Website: apple
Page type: account-selection
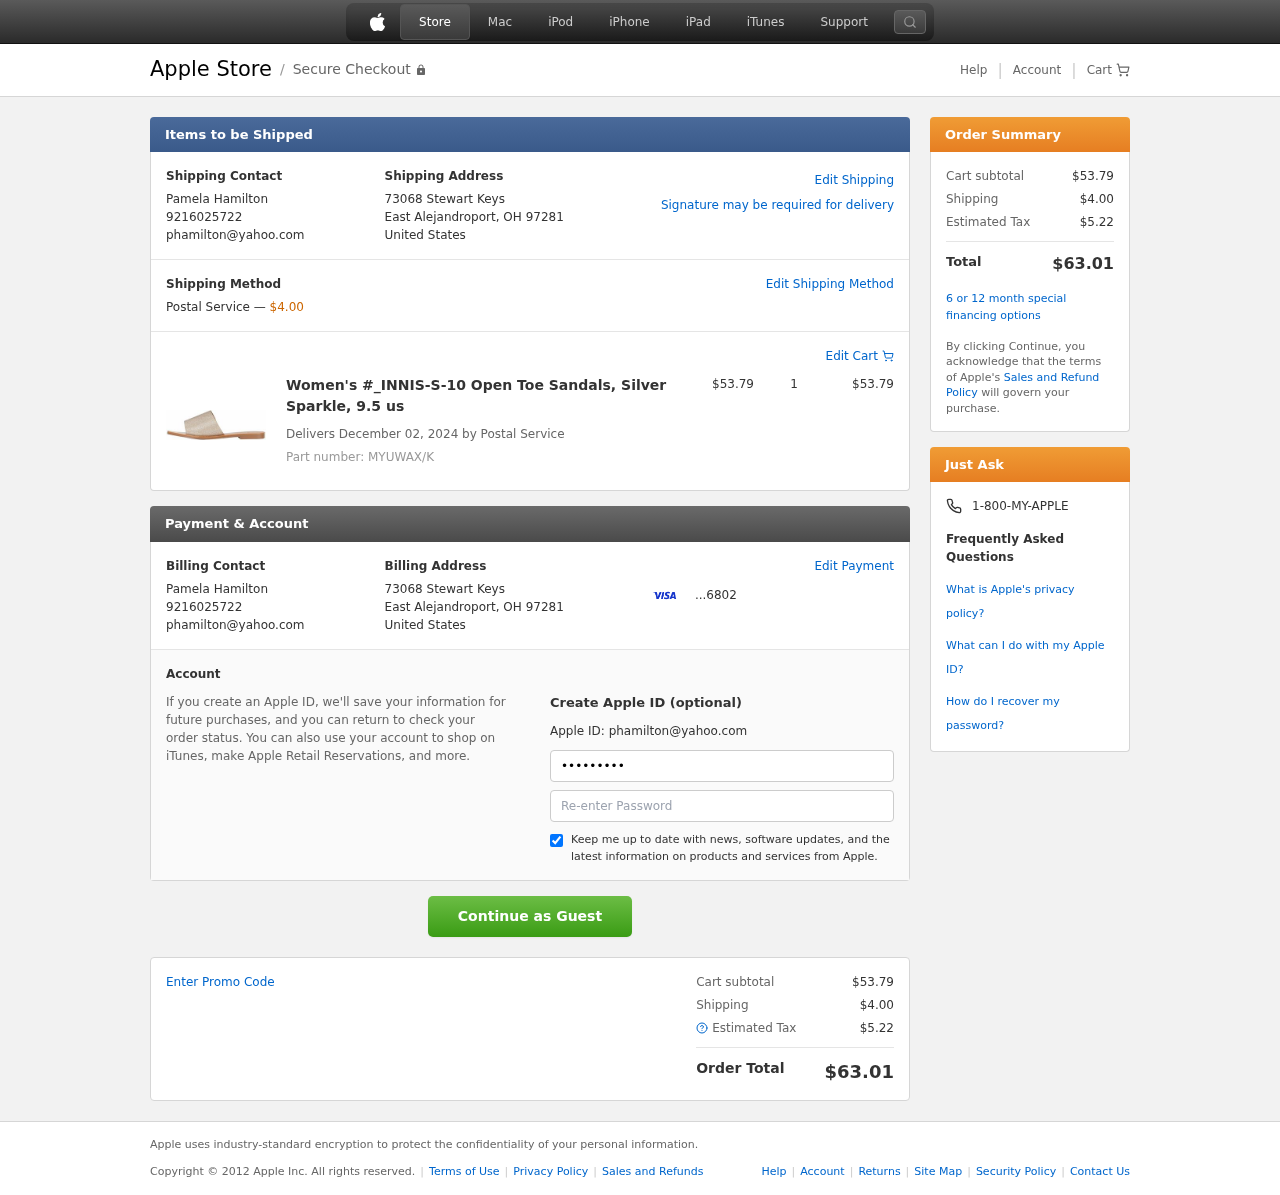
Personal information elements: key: PII_CARD_LAST4
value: ...6802
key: PII_CITY_STATE_ZIP
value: East Alejandroport, OH 97281
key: PII_COUNTRY
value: United States
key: PII_EMAIL
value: phamilton@yahoo.com
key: PII_FULLNAME
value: Pamela Hamilton
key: PII_PHONE
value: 9216025722
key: PII_STREET
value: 73068 Stewart Keys
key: PII_FIRSTNAME
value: Pamela
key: PII_LASTNAME
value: Hamilton
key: PII_FULLNAME2
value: Pamela Hamilton
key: PII_FULLNAME3
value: Pamela Hamilton
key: PII_FIRSTNAME2
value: Pamela
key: PII_FIRSTNAME3
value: Pamela
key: PII_LASTNAME2
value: Hamilton
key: PII_LASTNAME3
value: Hamilton
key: PII_FIRSTNAME_DERIVED
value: Pamela
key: PII_LASTNAME_DERIVED
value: Hamilton
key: PII_FULLNAME_DERIVED
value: Pamela Hamilton
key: PII_NAME_FULL_DERIVED
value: Pamela Hamilton
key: PII_PHONE_LINE
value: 5722
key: PII_PHONE_SUFFIX
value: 5722
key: PII_PHONE2
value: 9216025722
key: PII_PHONE3
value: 9216025722
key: PII_PHONE_NUMERIC
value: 9216025722
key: PII_PHONE_LINE_NUMERIC
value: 5722
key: PII_PHONE_SUFFIX_NUMERIC
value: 5722
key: PII_PHONE2_NUMERIC
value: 9216025722
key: PII_PHONE3_NUMERIC
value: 9216025722
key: PII_PHONE_DIGITS
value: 9216025722
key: PII_PHONE_LAST4
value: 5722
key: PII_EMAIL2
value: phamilton@yahoo.com
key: PII_EMAIL3
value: phamilton@yahoo.com
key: PII_CITY
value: East Alejandroport
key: PII_STATE_ABBR
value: OH
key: PII_POSTCODE
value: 97281
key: PII_POSTCODE_FULL
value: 97281
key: PII_CITY_STATE
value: East Alejandroport, OH
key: PII_STATE_ABBR2
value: OH
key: PII_POSTCODE_NUMERIC
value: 97281
Product elements: key: PRODUCT1_NAME
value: Women's #_INNIS-S-10 Open Toe Sandals, Silver Sparkle, 9.5 us
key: PRODUCT1_PRICE
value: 53.79
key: PRODUCT1_QUANTITY
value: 1
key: PRODUCT_PART_NUMBER
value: Part number: MYUWAX/K
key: PRODUCT_TOTAL
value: $53.79
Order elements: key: ORDER_SHIPPING_COST
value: $4.00
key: ORDER_DELIVERY_DATE
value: Delivers December 02, 2024 by Postal Service
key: ORDER_SUBTOTAL
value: $53.79
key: ORDER_TAX
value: $5.22
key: ORDER_TOTAL
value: $63.01